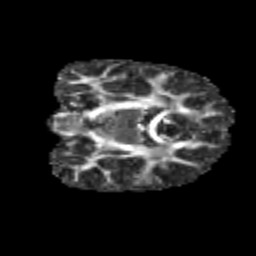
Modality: FA
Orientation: coronal
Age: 9
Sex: female
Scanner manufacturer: siemens
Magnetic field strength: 3 T
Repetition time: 3.8 s
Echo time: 0.07 s